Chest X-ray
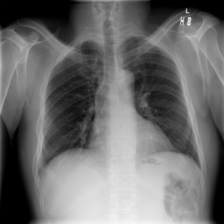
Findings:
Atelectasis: negative
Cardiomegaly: negative
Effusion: negative
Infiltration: negative
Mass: negative
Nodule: negative
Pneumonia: negative
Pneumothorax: negative
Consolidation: negative
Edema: negative
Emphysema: negative
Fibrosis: negative
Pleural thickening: negative
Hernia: negative